Question:
'''
myList = ['Artik']
'''
How can I check if content of myList is visible in website above?
'''
<span class="ipo-TeamStack_TeamWrapper">Artik<span>
'''
This is the webelement holding 'Artik' in the website.
My goal is to click the element containing 'Artik' and do some stuff after that.
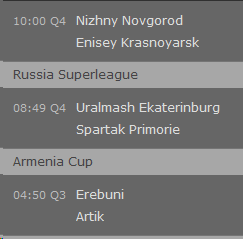
Answer: '''
driver.find_elements_by_xpath("//*[contains(text(), 'Artik')]")
'''
this return WebElement list contain 'Artik'.
parameter(like 'Artik') is case sensitive.
if you are convinced 'Artik' is only one,
'''
driver.find_element_by_xpath("//*[contains(text(), 'Artik')]").click()
'''
this will find WebElement with 'Artik' and click.